Question: Can someone explain me how to show such a highlighted Area (?
I haven't found anything in the web...Suggest me some ideas to achieve this.
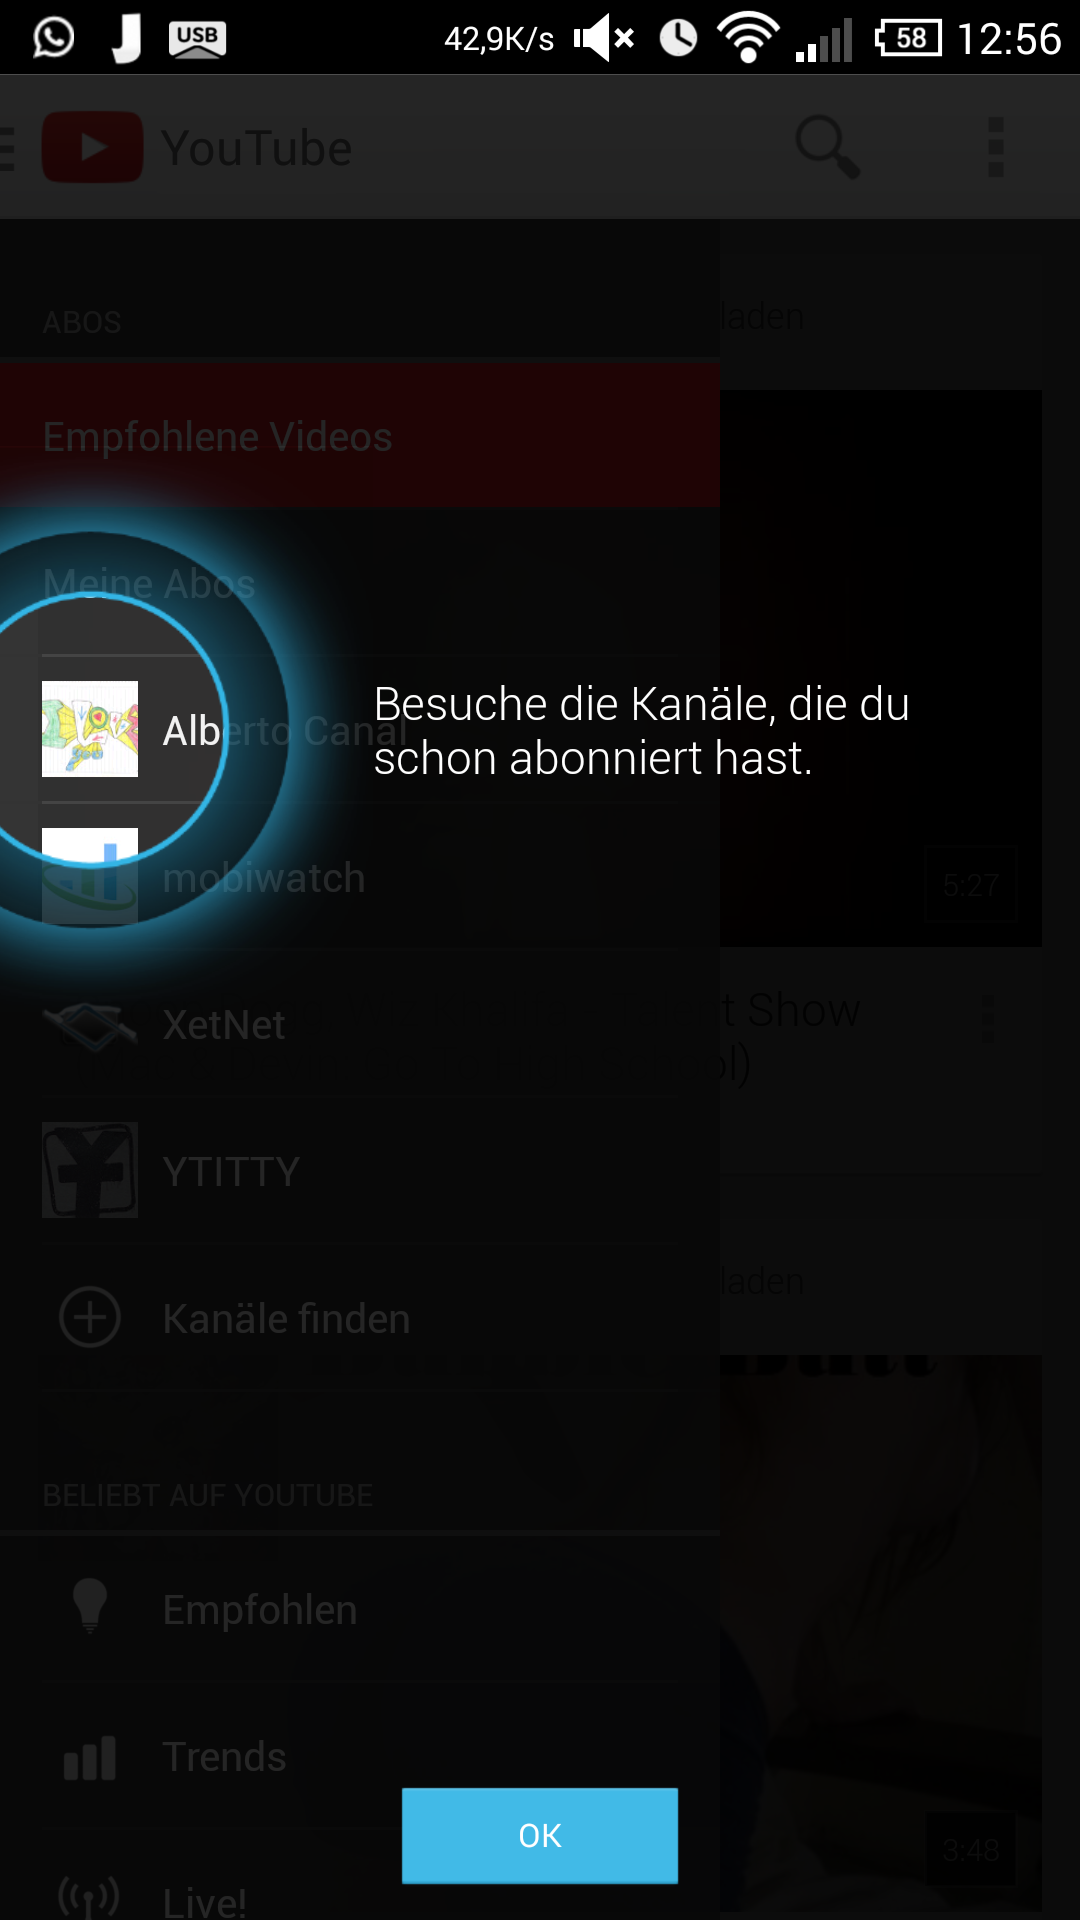
Answer: I think you should check this library : <URL>